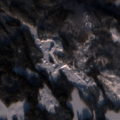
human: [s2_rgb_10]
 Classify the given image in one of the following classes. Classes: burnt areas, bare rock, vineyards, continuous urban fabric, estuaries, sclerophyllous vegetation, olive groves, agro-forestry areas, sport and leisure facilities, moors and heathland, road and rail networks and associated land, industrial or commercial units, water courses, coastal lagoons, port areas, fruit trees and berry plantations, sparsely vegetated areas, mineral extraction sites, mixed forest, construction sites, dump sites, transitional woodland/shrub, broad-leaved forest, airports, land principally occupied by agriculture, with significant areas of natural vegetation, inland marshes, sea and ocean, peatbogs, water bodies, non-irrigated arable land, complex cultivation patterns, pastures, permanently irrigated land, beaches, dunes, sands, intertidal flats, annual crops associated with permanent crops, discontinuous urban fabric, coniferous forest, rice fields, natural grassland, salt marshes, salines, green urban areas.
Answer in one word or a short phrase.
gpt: coniferous forest, mixed forest, transitional woodland/shrub, water bodies